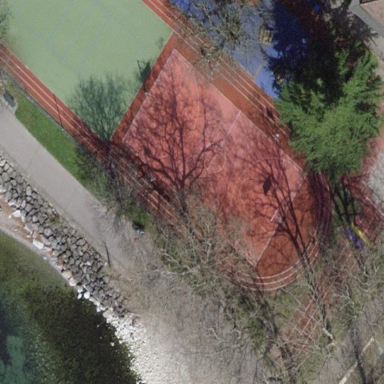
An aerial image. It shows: Tartan basketball court in leisure land pitch.